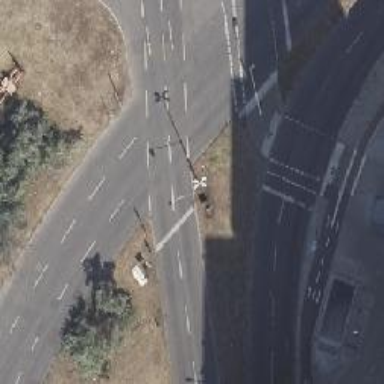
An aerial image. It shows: Cycleway around traffic island.